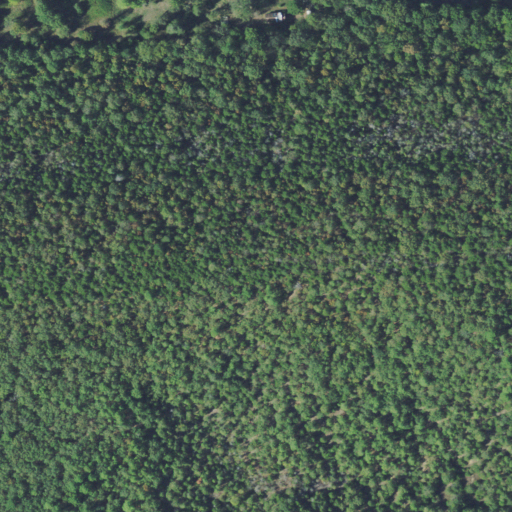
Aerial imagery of mountain in Oklahoma named Bull Hill containing mixed forest, deciduous forest, evergreen forest, open development, and pasture